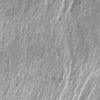
Atmospheric dust classification: not_dusty